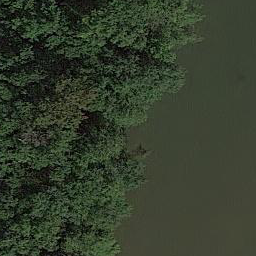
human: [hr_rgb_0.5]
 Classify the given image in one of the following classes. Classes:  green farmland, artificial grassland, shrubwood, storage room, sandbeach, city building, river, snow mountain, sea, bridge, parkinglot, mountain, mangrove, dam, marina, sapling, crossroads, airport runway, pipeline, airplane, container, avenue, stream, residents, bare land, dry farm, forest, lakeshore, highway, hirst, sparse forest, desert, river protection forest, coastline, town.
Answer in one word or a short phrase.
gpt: river protection forest